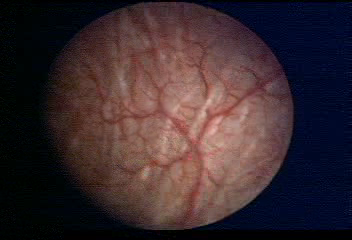
Modality: WLC
Class: Normal mucosa
Bladder cancer association: No